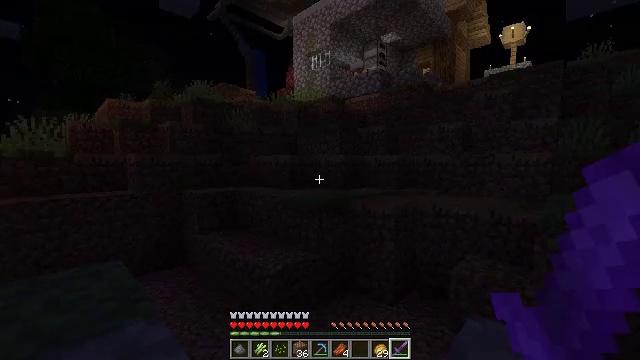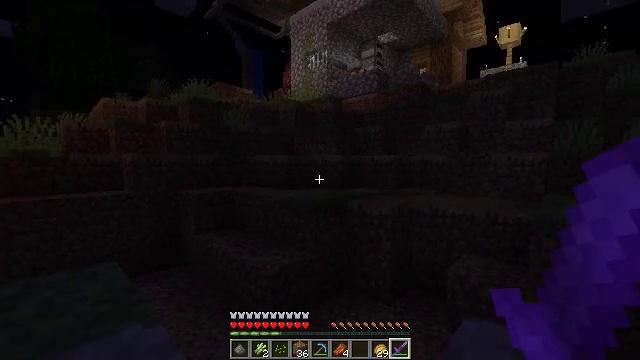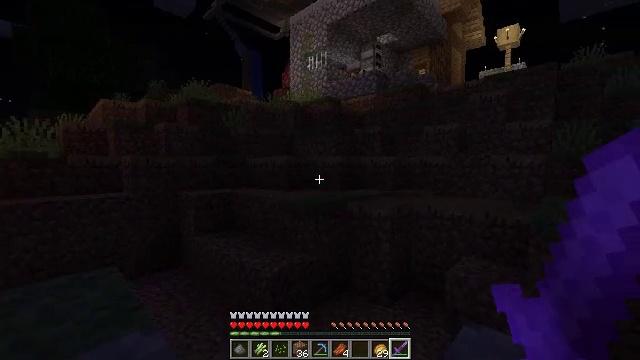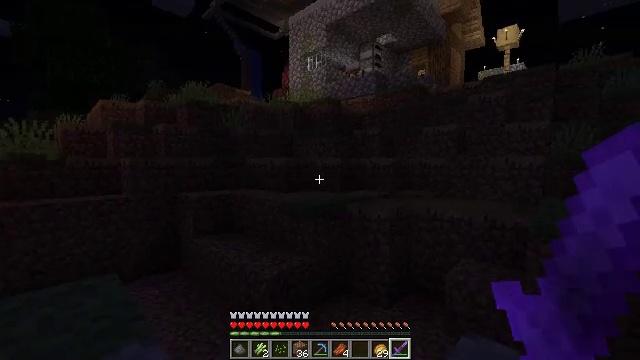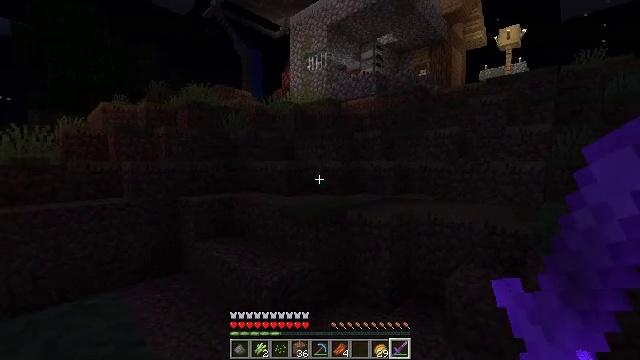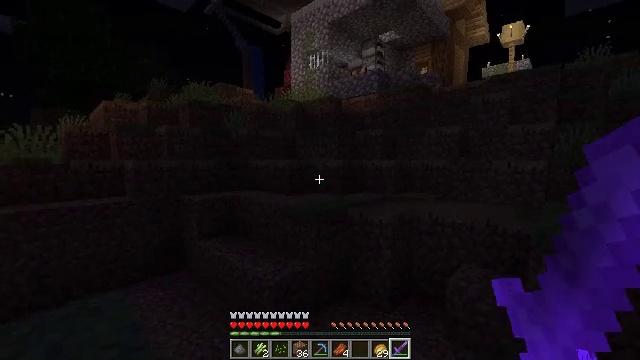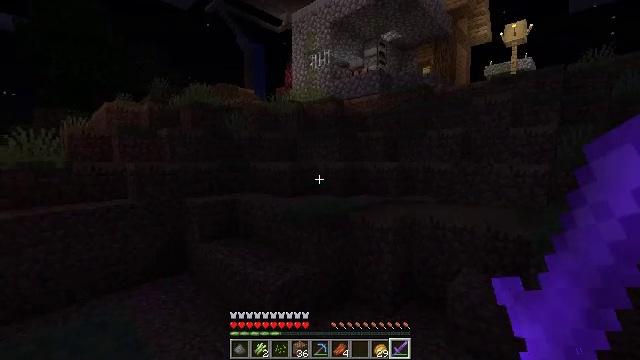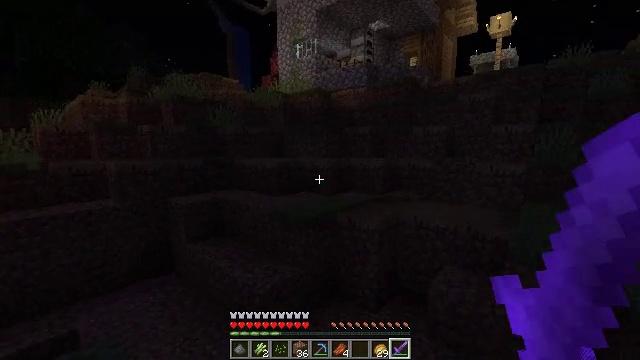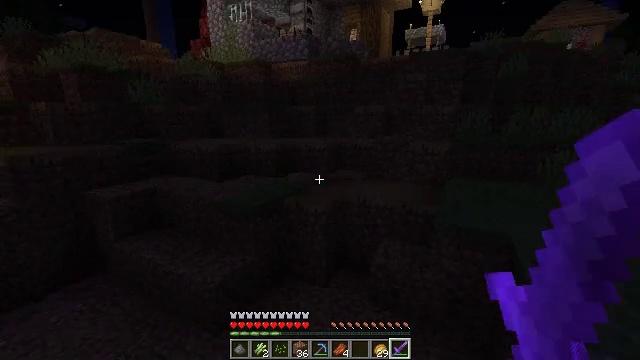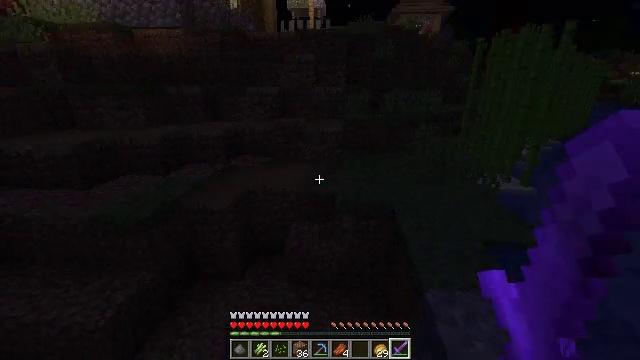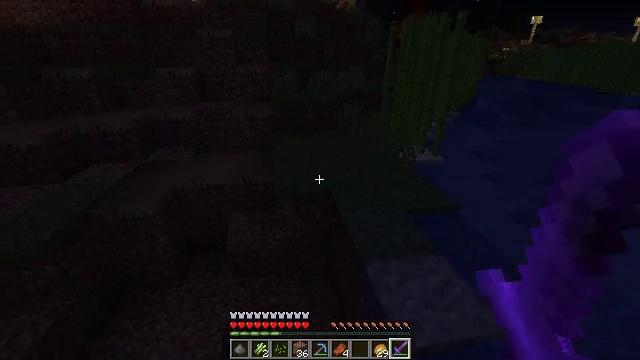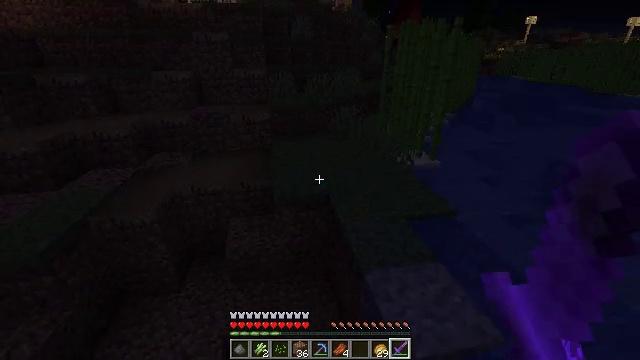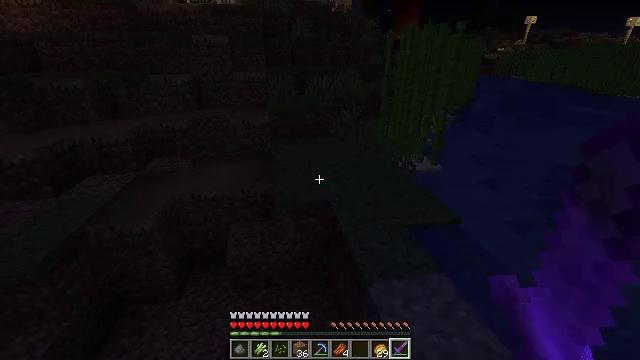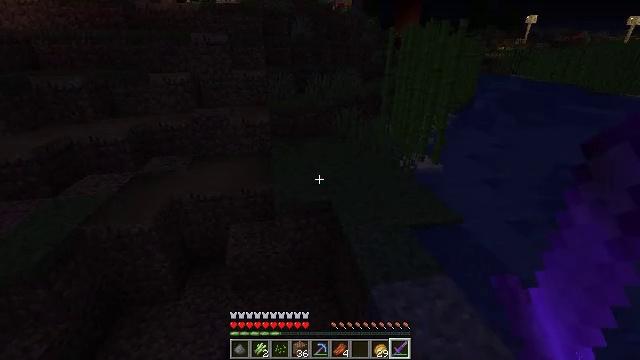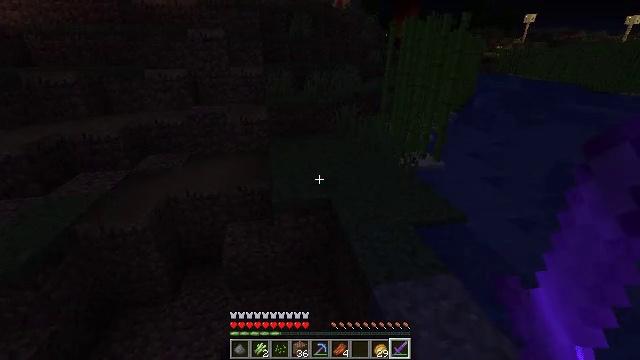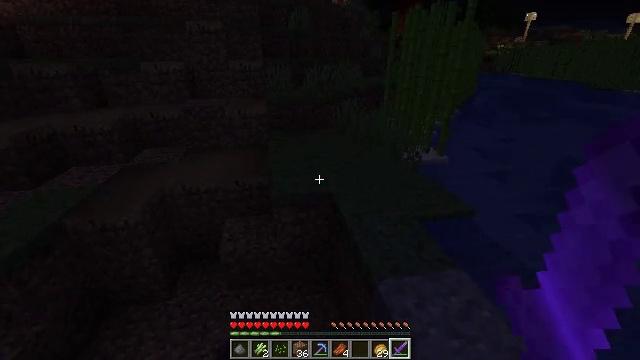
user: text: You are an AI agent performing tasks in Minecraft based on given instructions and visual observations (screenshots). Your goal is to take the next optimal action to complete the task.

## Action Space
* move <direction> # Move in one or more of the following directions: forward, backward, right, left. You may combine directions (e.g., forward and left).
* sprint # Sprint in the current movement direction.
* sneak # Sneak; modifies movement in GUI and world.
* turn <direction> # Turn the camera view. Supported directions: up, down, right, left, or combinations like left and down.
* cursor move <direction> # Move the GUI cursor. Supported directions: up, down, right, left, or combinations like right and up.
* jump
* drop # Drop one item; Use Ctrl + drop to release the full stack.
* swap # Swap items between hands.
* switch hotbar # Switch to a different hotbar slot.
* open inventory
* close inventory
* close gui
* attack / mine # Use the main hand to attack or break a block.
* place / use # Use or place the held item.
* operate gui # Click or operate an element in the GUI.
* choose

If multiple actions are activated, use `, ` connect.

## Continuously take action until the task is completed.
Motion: motion action
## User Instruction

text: Combat the zombie.
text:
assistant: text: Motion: move forward, jump
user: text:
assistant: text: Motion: move forward, jump
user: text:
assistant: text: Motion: move forward, jump
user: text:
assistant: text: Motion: move forward, jump
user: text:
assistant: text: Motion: move forward, jump
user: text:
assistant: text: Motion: move forward, jump
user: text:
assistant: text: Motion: move forward, turn right and down, jump
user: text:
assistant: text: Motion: move forward, turn right and down, jump
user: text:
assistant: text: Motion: move forward and move right, turn right and down, jump
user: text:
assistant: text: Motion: move forward and move right, turn right and down, jump
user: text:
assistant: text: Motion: move forward and move right, jump
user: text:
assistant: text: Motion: move forward and move right, jump
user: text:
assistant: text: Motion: move forward, jump
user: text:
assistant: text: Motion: move forward, jump
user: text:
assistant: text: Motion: move forward, jump
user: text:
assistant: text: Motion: move forward, jump
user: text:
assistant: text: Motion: move forward, jump
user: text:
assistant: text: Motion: move forward, jump
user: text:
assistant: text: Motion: move forward, turn right, jump
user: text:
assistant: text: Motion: move forward and move right, turn right, jump
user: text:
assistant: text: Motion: move forward and move right, turn right, jump
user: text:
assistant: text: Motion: move forward and move right, jump
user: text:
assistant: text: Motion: move forward and move right, jump
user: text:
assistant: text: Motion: move forward and move right, jump
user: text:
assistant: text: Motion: move forward and move right, turn left, jump
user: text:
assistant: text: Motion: move forward and move right, jump
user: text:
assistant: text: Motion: move forward and move right, jump
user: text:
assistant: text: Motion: move forward and move right, jump
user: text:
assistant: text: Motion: move forward and move right, jump
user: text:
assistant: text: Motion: move forward and move right, jump